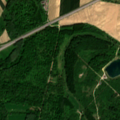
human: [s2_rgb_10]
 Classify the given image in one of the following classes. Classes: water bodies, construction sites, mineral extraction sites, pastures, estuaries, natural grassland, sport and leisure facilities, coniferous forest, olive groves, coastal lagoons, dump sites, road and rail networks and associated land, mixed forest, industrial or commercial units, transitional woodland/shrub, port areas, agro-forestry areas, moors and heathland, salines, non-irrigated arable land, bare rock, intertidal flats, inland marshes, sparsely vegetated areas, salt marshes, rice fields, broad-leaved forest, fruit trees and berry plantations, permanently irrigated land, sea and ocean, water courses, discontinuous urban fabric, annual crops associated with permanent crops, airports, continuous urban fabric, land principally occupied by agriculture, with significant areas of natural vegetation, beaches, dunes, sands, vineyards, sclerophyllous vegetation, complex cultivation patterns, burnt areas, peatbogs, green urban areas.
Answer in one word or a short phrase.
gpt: non-irrigated arable land, complex cultivation patterns, land principally occupied by agriculture, with significant areas of natural vegetation, broad-leaved forest, natural grassland